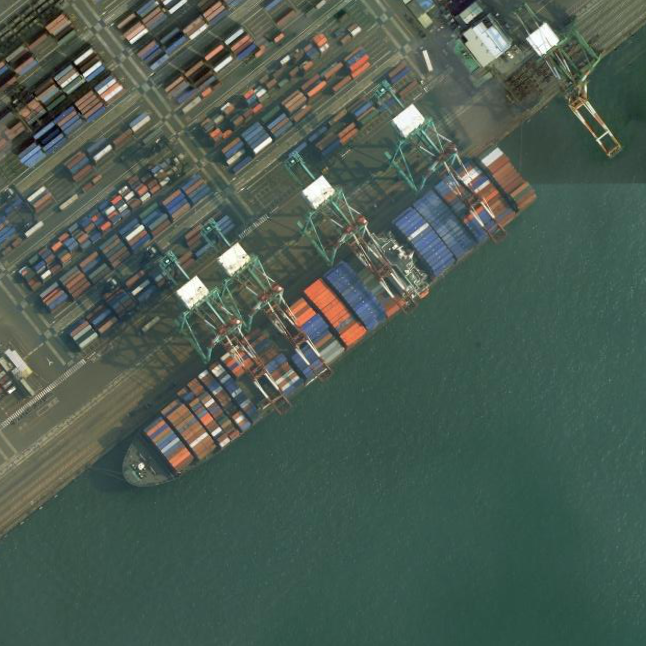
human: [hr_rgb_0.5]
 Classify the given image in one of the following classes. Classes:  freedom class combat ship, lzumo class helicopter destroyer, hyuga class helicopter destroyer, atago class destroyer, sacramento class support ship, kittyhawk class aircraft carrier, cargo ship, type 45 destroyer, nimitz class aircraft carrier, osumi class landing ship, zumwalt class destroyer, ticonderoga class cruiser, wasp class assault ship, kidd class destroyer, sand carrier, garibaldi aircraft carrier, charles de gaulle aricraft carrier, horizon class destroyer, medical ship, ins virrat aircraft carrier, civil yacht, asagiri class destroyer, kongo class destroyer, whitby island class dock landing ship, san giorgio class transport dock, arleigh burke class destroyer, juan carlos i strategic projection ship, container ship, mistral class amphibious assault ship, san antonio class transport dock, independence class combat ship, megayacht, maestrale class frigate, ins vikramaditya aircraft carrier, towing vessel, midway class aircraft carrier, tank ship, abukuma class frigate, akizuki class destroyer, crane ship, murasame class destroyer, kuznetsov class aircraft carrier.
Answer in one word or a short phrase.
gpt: Container ship